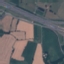
Land use / land cover: Highway